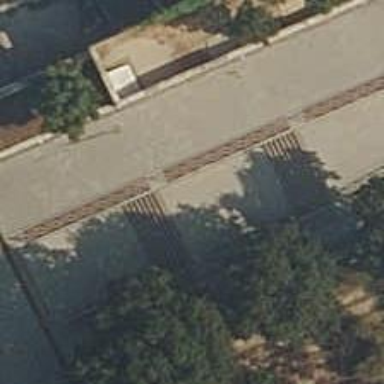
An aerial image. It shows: Footway made of paving stones.